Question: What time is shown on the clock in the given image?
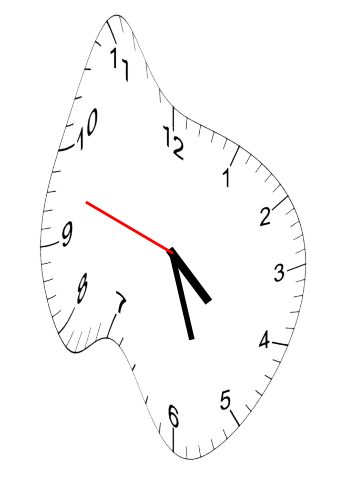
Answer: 04:26:48